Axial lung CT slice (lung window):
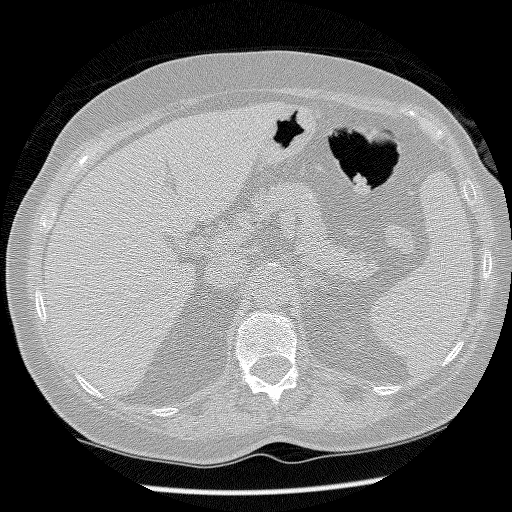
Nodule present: no